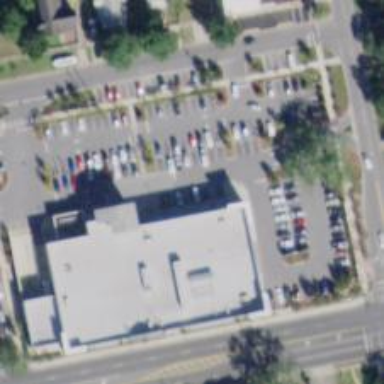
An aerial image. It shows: Parking space is available.